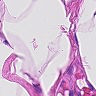
Metastatic tissue present: no